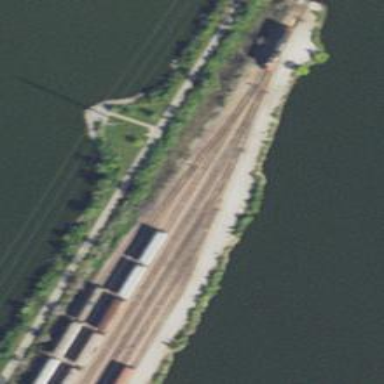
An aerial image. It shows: Railway siding with rails.